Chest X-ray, AP view. Patient: 56 years old, sex F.
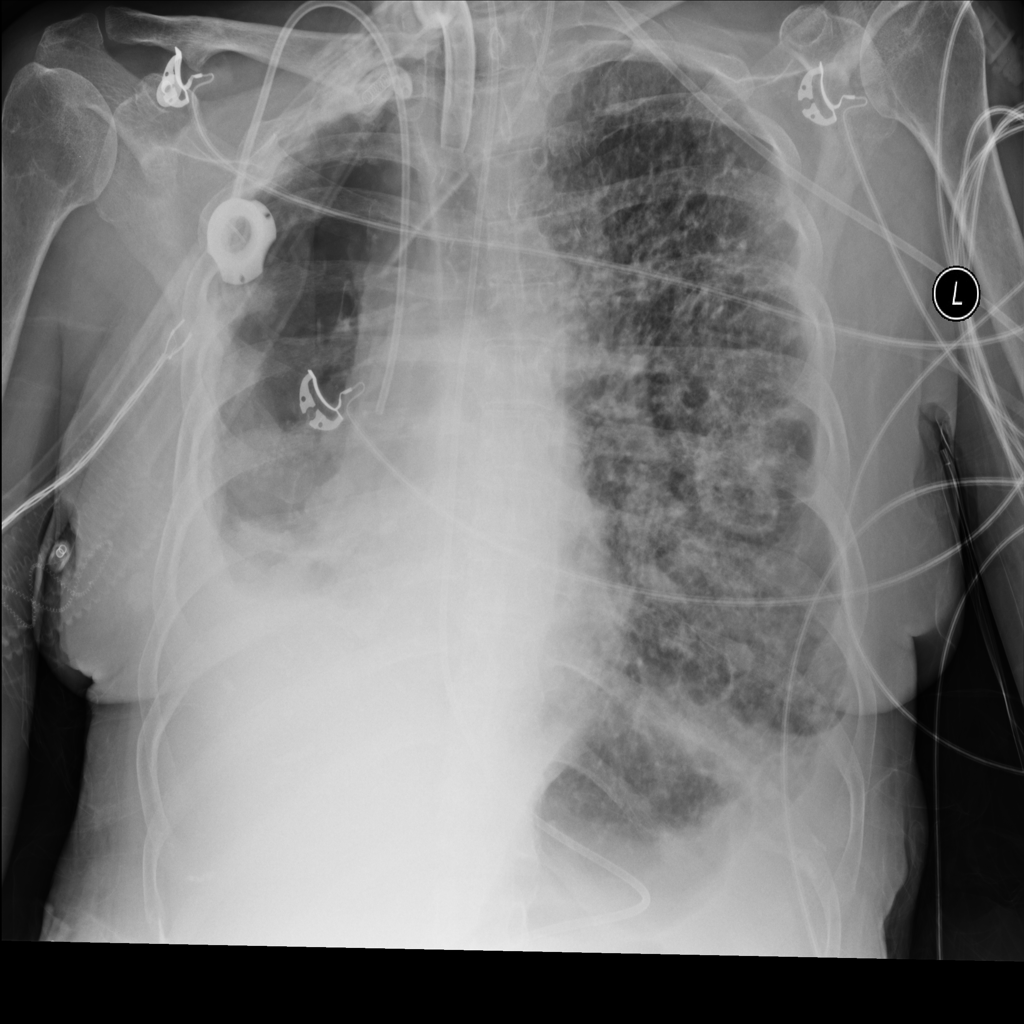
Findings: Infiltration, Nodule